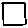
Label: square